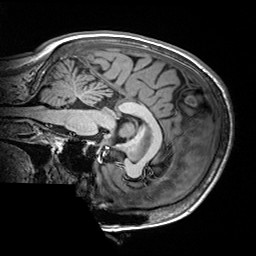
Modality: T1w
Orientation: sagittal
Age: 59
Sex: female
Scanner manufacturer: siemens
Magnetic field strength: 3 T
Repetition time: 2.2 s
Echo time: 0.00245 s